Question: I have problems with the settings for a sync adapter / authenticator. I can add CheckBoxPreferences, SwitchPreferences and PreferenceScreens but I don't know how to set up the settings for the accounts sync :-(
When I tap on the sync entry I see this screen on the right side. But I want a screen where I can switch the sync on and off... like the account setting from my Google account.
How to do that?

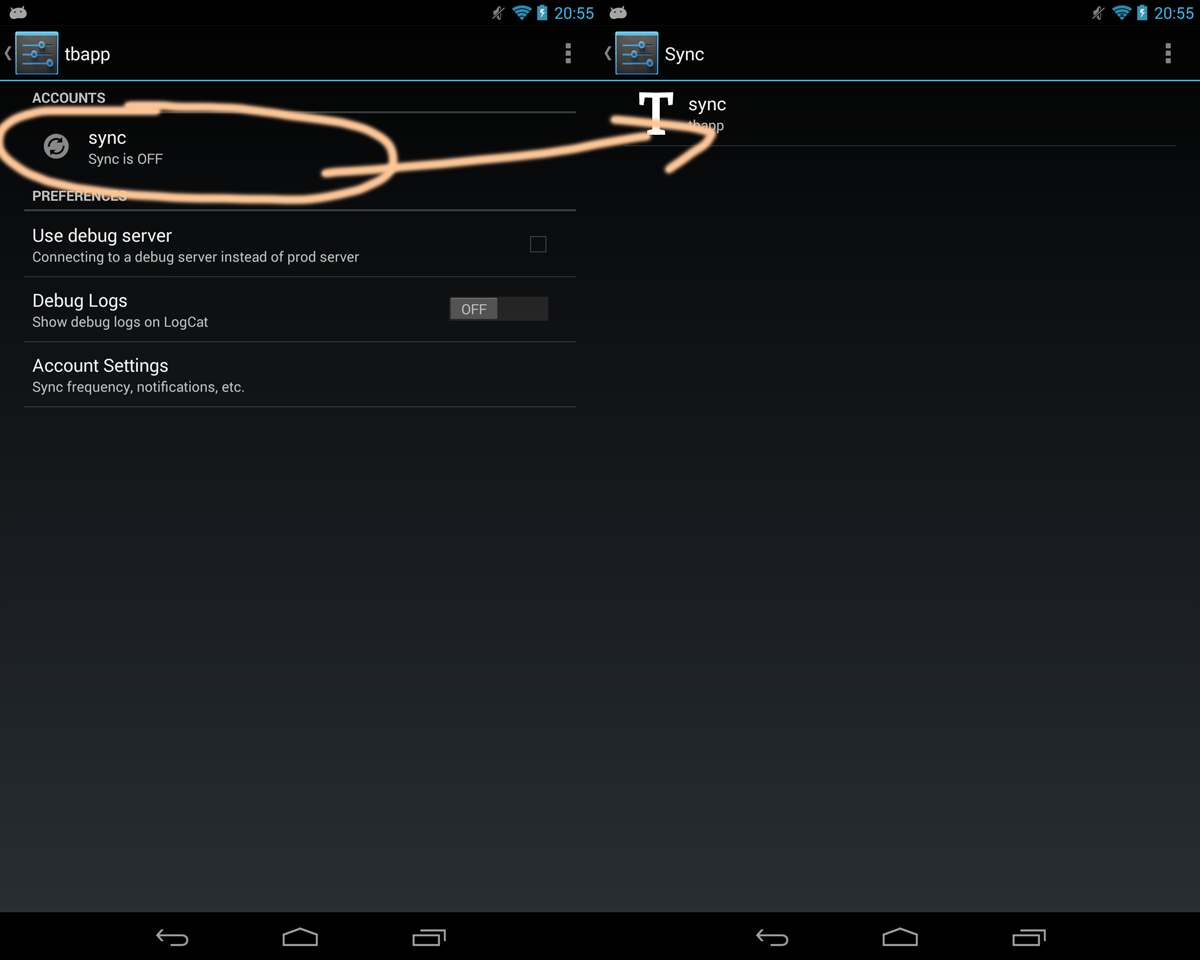
Answer: Okay I found it. I have to set the sync adapter visible:
'''
android:userVisible="true"
'''